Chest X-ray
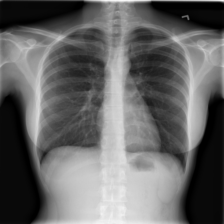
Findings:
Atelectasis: negative
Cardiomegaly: negative
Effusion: negative
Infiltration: positive
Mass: negative
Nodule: negative
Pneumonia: negative
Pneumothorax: negative
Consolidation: negative
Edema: negative
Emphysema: negative
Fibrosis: negative
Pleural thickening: negative
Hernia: negative